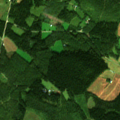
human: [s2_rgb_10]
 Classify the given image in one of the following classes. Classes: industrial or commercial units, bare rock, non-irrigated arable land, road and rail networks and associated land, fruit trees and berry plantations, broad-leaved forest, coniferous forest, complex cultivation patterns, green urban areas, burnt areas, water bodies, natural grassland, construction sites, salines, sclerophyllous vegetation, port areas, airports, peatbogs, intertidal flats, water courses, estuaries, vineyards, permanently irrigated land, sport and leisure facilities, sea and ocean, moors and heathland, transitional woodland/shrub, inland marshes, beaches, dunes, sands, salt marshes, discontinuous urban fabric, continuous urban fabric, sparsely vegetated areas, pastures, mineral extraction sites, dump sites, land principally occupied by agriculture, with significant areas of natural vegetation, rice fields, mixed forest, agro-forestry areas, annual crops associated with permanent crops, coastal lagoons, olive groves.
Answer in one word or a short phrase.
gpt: non-irrigated arable land, land principally occupied by agriculture, with significant areas of natural vegetation, coniferous forest, mixed forest, transitional woodland/shrub